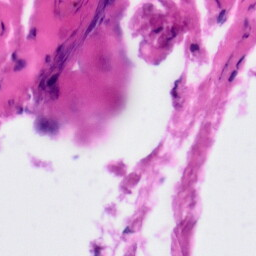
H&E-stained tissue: Tonsil